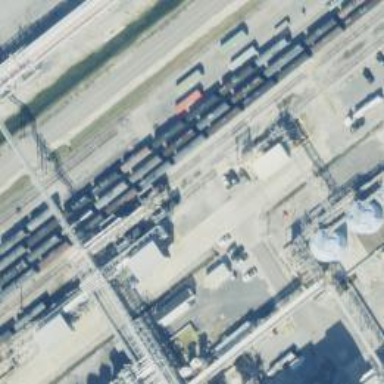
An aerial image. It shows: Rail spur service.